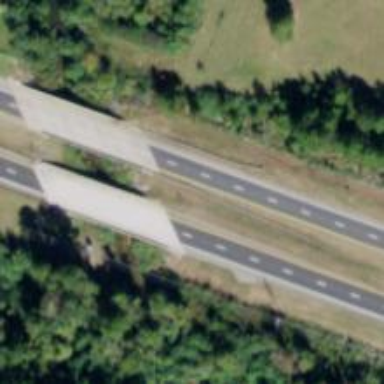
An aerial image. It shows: Dual carriageway expressway with asphalt surface. It is classified as trunk highway.